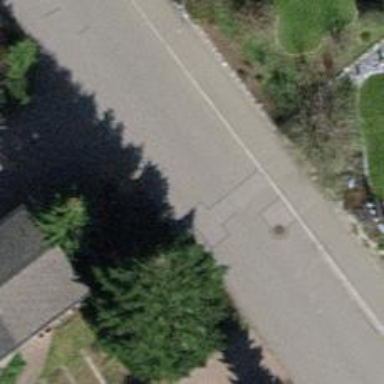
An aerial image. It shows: Residential road with asphalt surface and separate sidewalk.